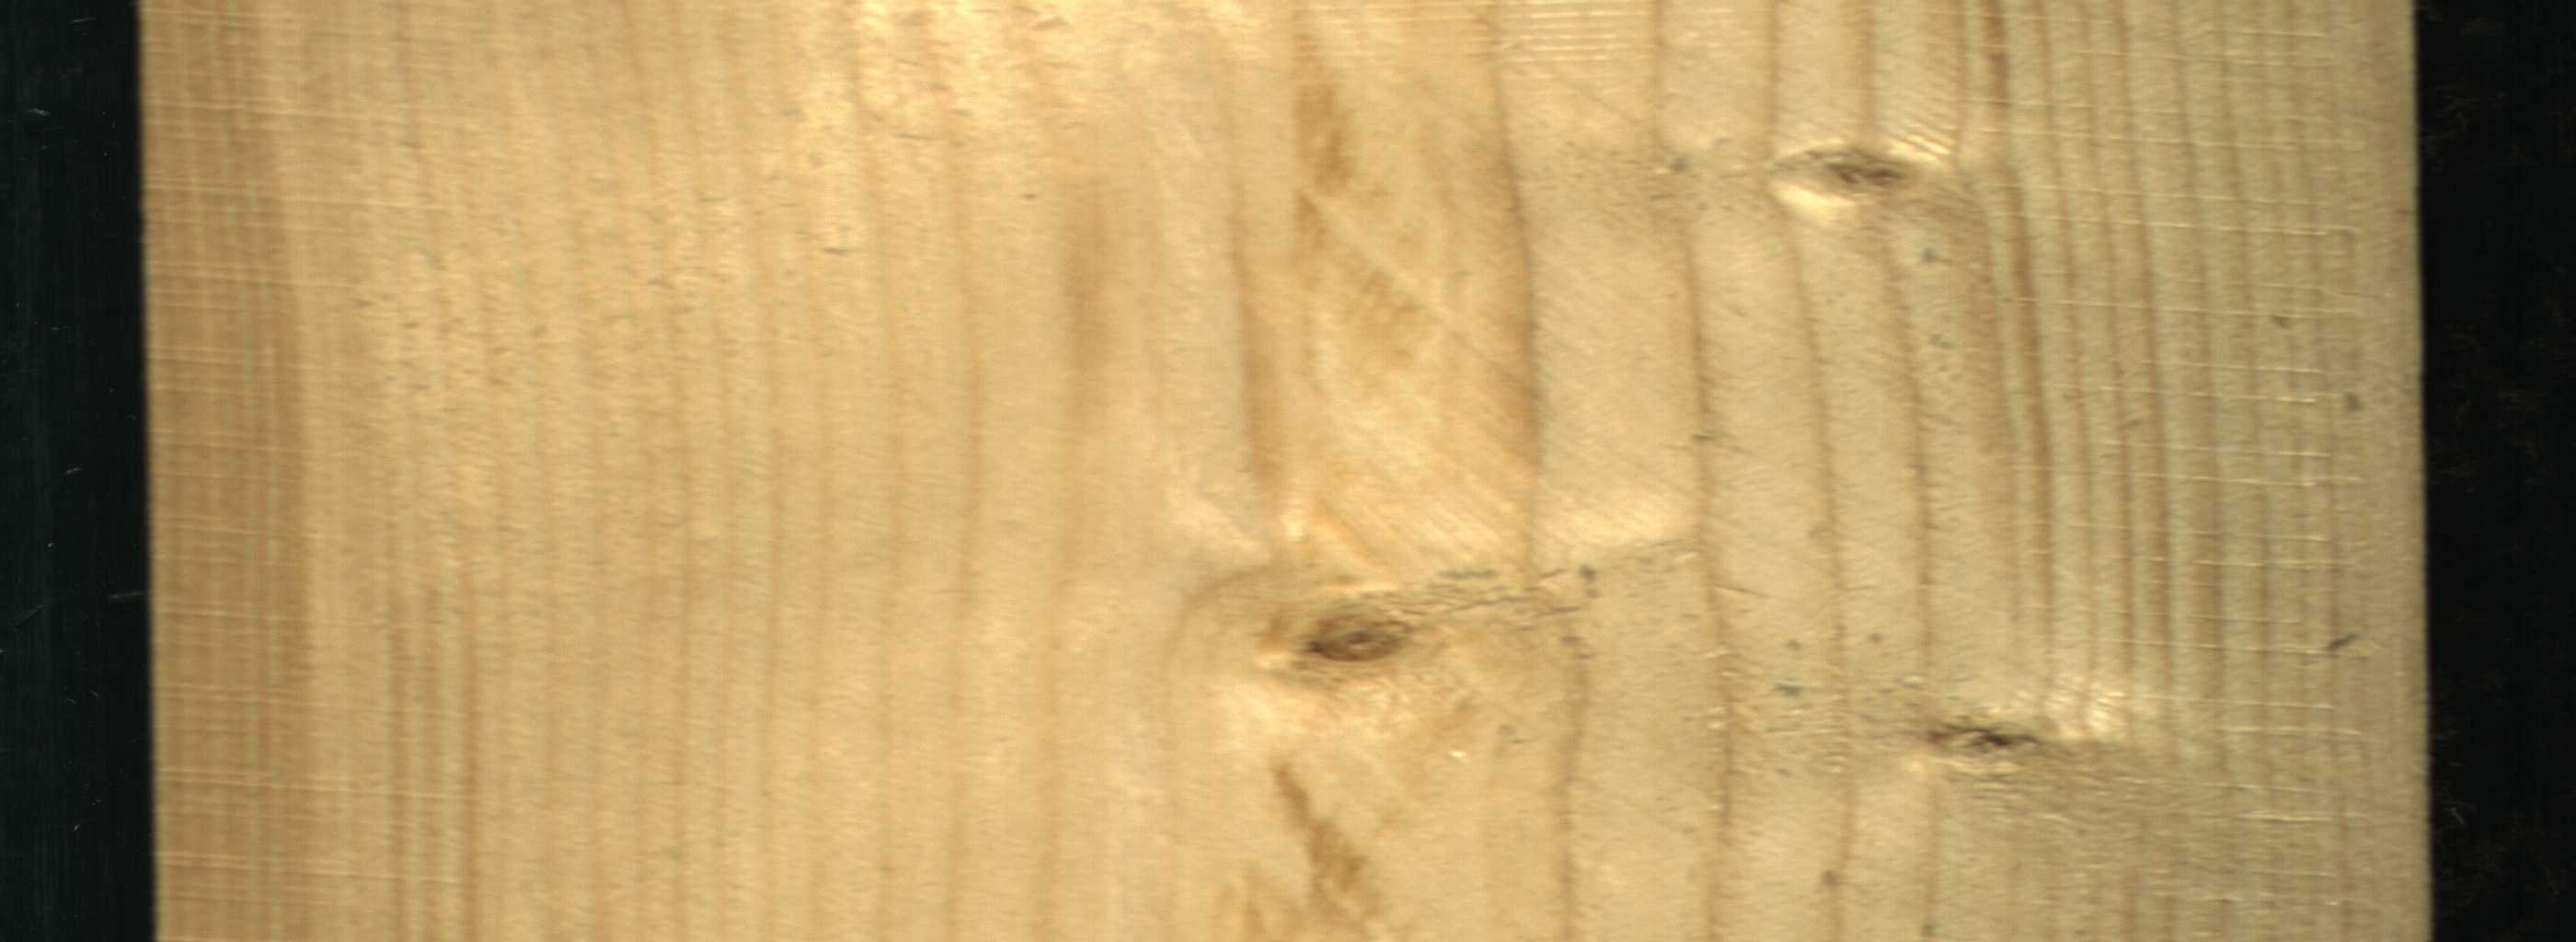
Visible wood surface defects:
Live_Knot
Live_Knot
Live_Knot